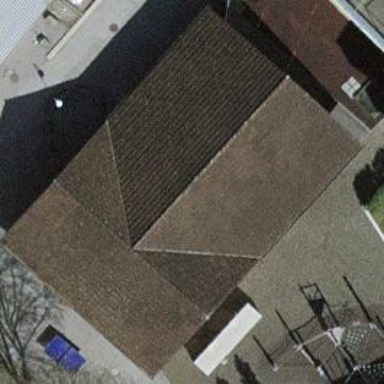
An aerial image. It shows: Building with flat roof made of gravel.